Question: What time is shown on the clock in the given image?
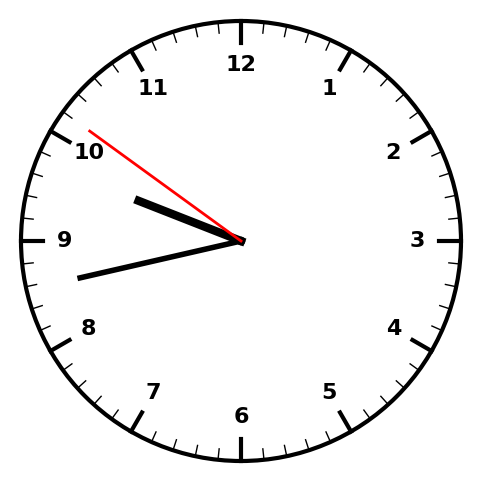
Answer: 09:42:51